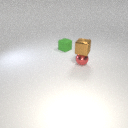
small green rubber cube behind small red metal sphere